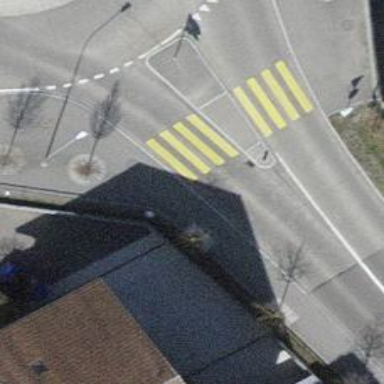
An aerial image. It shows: Uncontrolled zebra crossing with pedestrian island.